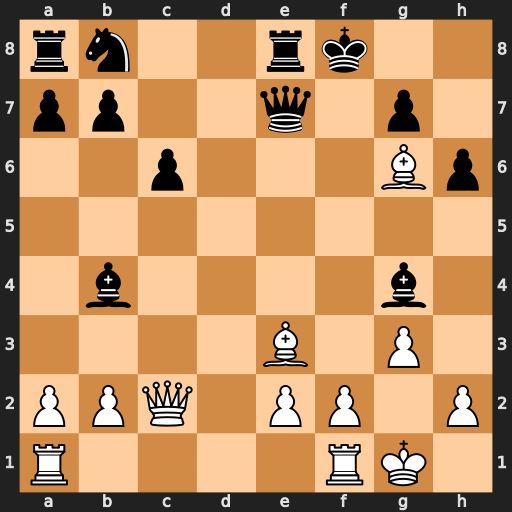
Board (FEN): rn2rk2/pp2q1p1/2p3Bp/8/1b4b1/4B1P1/PPQ1PP1P/R4RK1
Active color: w
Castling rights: -
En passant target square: -
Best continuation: Bxe8 Qxe8 Qc4